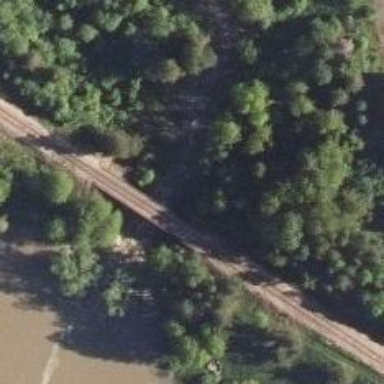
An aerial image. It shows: Bridge over railway track of class B1.